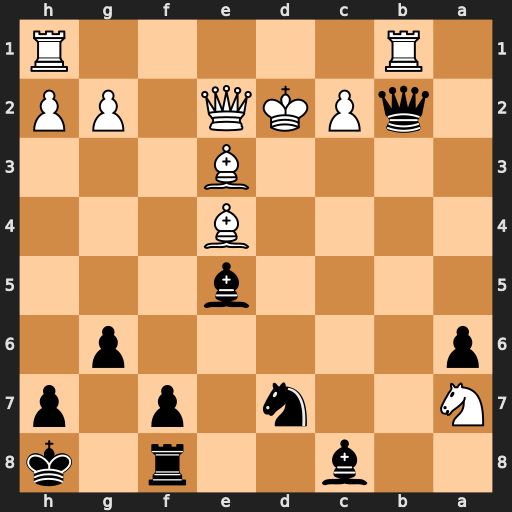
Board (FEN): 2b2r1k/N2n1p1p/p5p1/4b3/4B3/4B3/1qPKQ1PP/1R5R
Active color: b
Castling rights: -
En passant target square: -
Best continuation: Bc3+ Kd1 Qxb1+